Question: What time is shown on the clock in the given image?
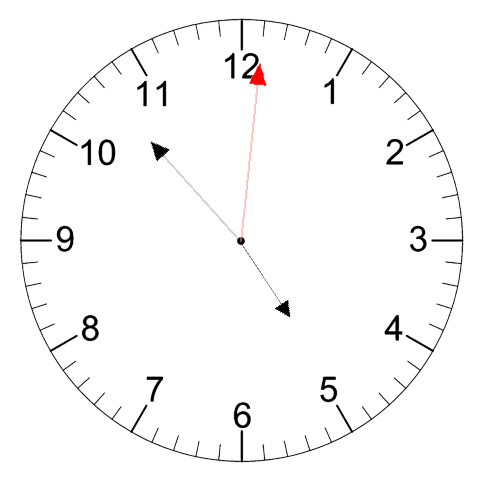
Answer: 04:53:01